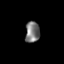
Tissue: skin
Cell type: Others
Senescence score: 0.2438
Nuclear area (px): 297
Mean DAPI intensity: 119.431